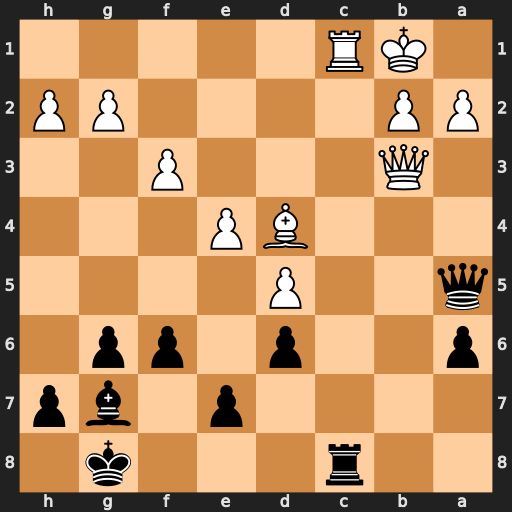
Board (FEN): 2r3k1/4p1bp/p2p1pp1/q2P4/3BP3/1Q3P2/PP4PP/1KR5
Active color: b
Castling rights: -
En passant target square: -
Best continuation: Rxc1+ Kxc1 Bh6+ Be3 Qe1+